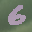
Label: 6